Question: Here is my code, I'm failed to compare my data. I'm new in C#.
'''
protected void Button8_Click(object sender, EventArgs e)
{
try
{
SqlConnection con = new SqlConnection();
con.ConnectionString = @"Data Source=(LocalDB)\MSSQLLocalDB;AttachDbFilename=|DataDirectory|
egisterdatabase.mdf;Integrated Security=True";
con.Open();
SqlCommand cmd = new SqlCommand();
cmd.CommandText = "select * from [taccompare]";
cmd.Connection = con;
SqlDataReader rd = cmd.ExecuteReader();
while (rd.Read())
{
if (rd[1].ToString() == TextBox1.Text)
{
flag = true;
break;
}
}
if (flag == true)
Label1.Text = "correct";
else
Label1.Text = "wrong";
}
catch (Exception ex)
{
Response.Write("Error:" + ex.ToString());
}
}
'''
Here is my database table

For my purpose, I'm going to get all the value in column [currentotp] and it fail to get does data and compare with the value that user type Textbox1.
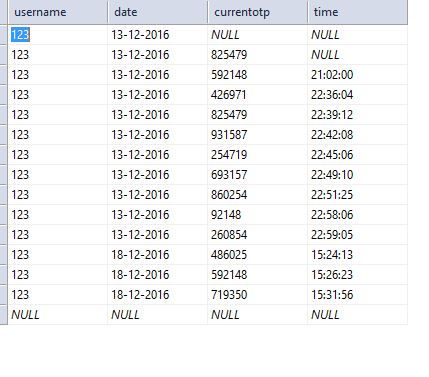
Answer: Some hints:
1. You could use column names as index when getting data from data reader Example: rd["currentotp"]. Then you are sure to read the right column.
2. When reading data from database: Check for null values. "currentotp" in the first row of your screenshot is null.(Example: if (rd["currentotp"] != null && rd["currentotp"].ToString() == TextBox1.Text) )
3. If you write column names in your select statement, it is easier to check columns and find typos. Example: "select username, date, currentotp, time from [taccompare]"